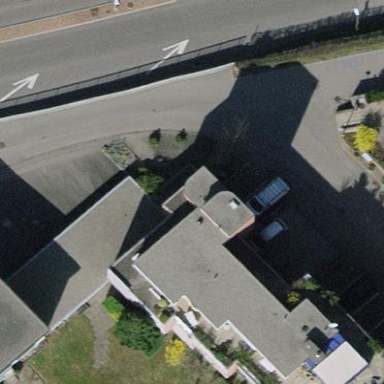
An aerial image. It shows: Apartment building with flat roof design.